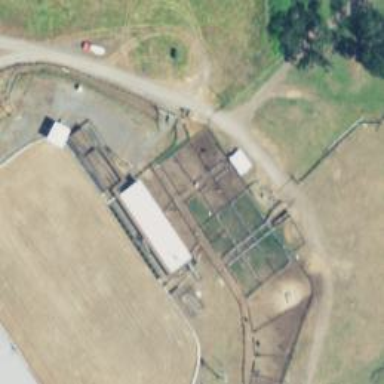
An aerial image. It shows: Equestrian pitch for leisure land activities.